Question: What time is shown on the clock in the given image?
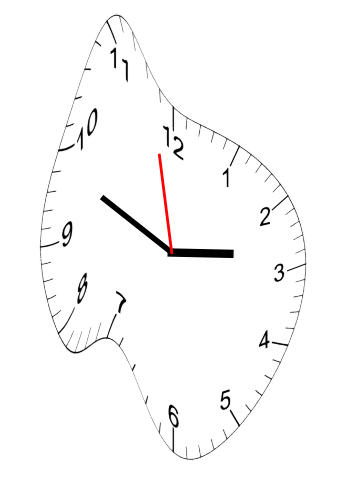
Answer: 02:48:58